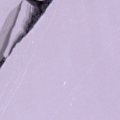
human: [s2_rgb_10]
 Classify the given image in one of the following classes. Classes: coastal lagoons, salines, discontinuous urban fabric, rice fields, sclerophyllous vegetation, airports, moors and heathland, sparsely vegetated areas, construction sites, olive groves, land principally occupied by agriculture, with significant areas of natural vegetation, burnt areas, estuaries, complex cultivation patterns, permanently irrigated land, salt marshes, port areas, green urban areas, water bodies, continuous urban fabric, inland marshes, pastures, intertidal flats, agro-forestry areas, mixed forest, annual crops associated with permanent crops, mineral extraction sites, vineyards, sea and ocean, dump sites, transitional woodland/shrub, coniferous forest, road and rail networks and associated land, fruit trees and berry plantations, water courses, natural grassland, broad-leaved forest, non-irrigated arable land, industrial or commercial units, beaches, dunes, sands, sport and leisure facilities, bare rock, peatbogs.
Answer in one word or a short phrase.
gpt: sea and ocean